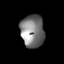
Tissue: lung
Cell type: Endothelial cells
Senescence score: 0.5575
Nuclear area (px): 752
Mean DAPI intensity: 125.181